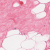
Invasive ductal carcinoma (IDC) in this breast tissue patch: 0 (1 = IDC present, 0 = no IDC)